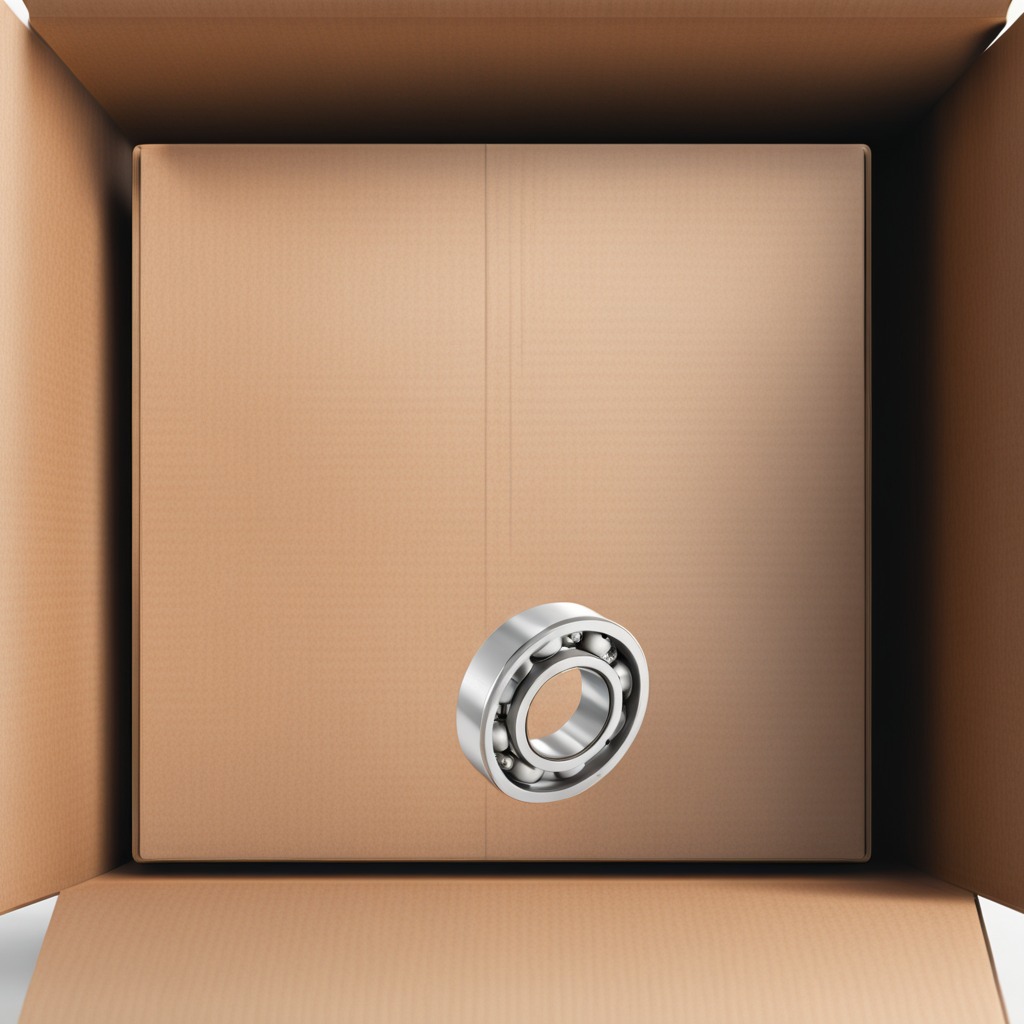
A metal ball bearing is lying on a clean dry cardboard box surface in an outdoor workshop during daytime bright natural light soft shadows slightly creased but